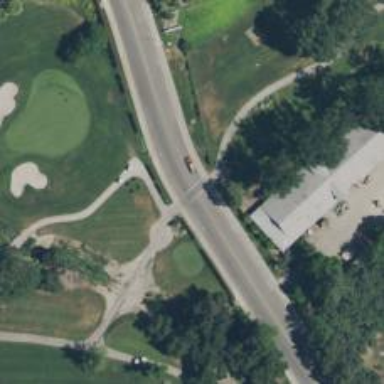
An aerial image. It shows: Path crossing unmarked golf cart path.